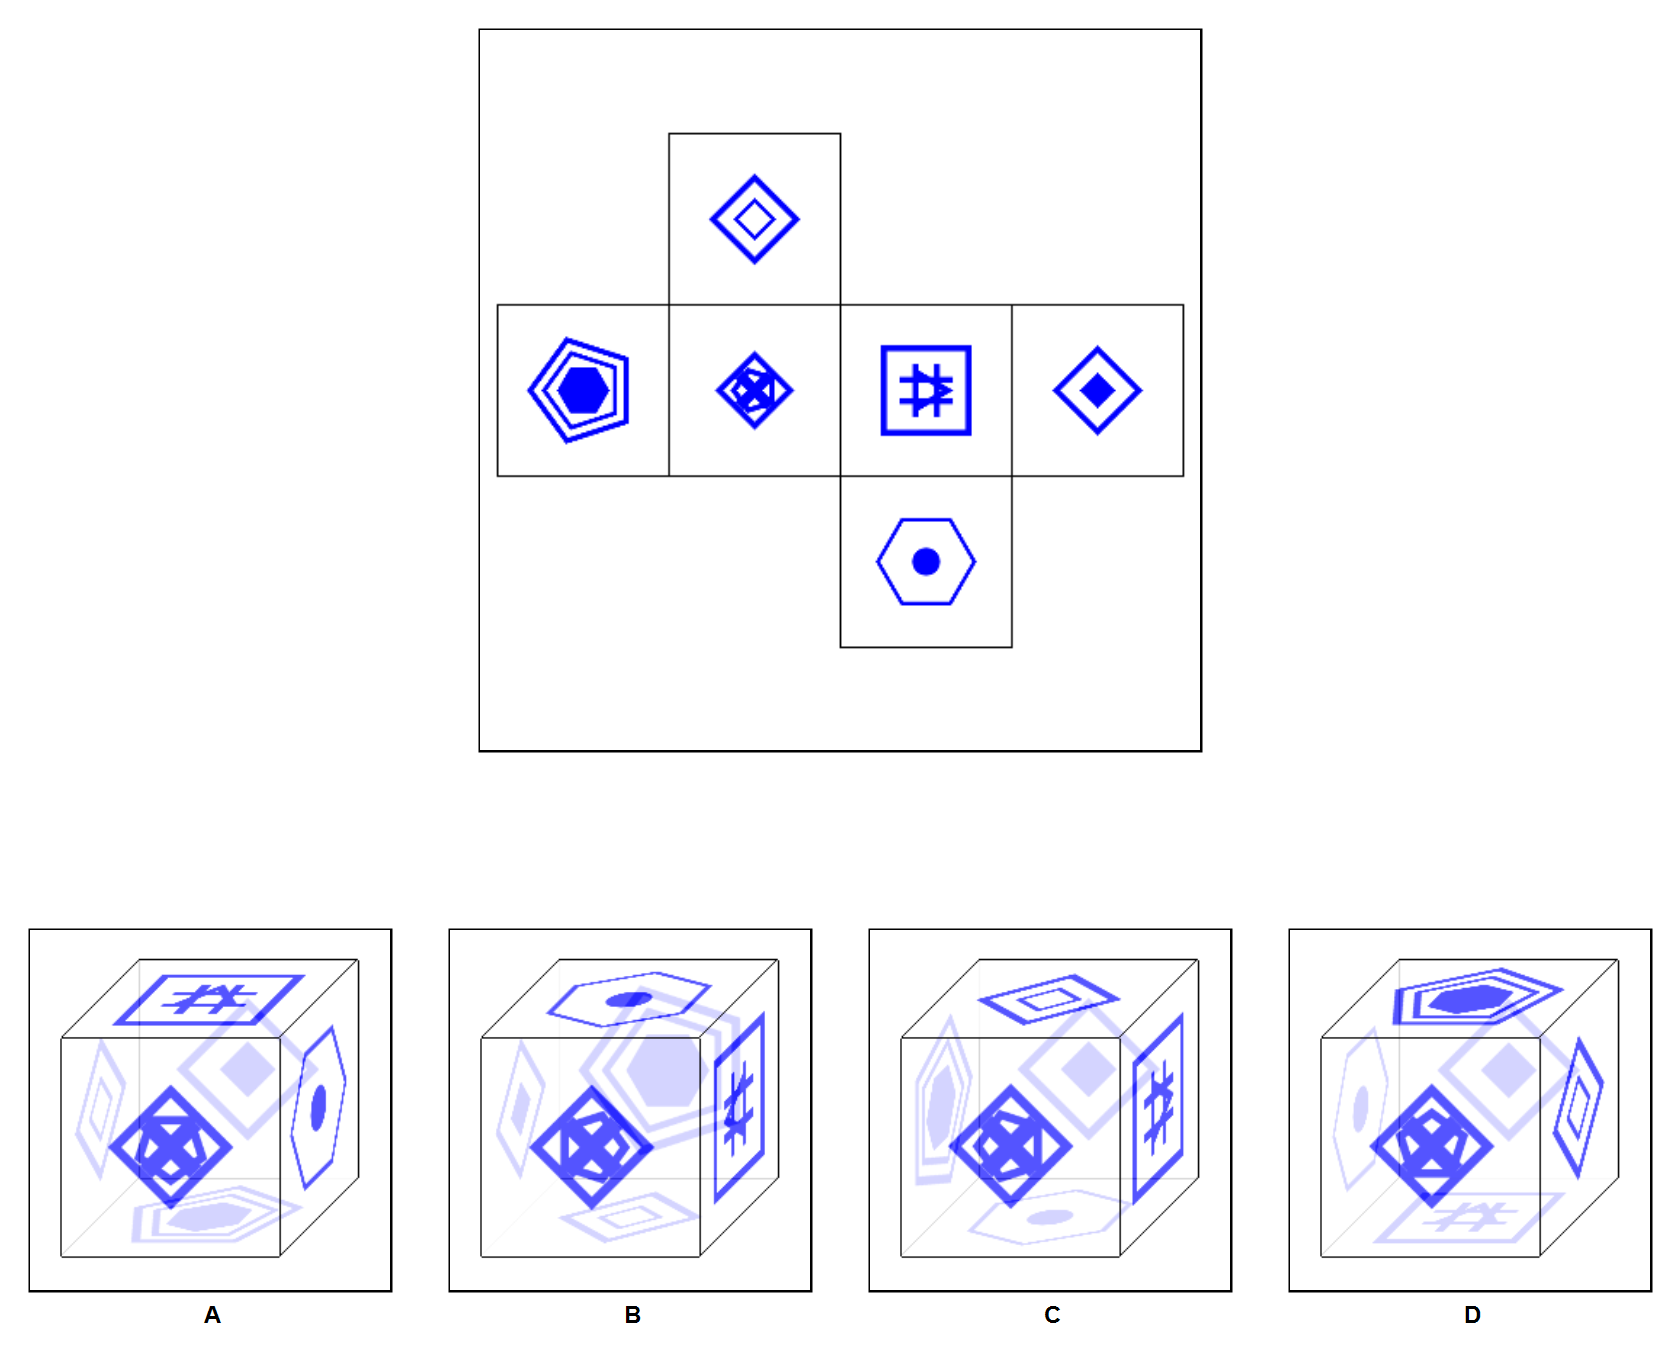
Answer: B